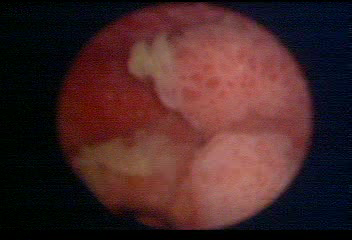
Modality: WLC
Class: Malignant
Subclass: HighGradePapillary
Lesion: L1
Stage: T1
Morphology: Papillary
Bladder cancer association: Yes
Annotated structures: Tumor